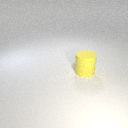
large yellow rubber cylinder